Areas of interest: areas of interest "Library"
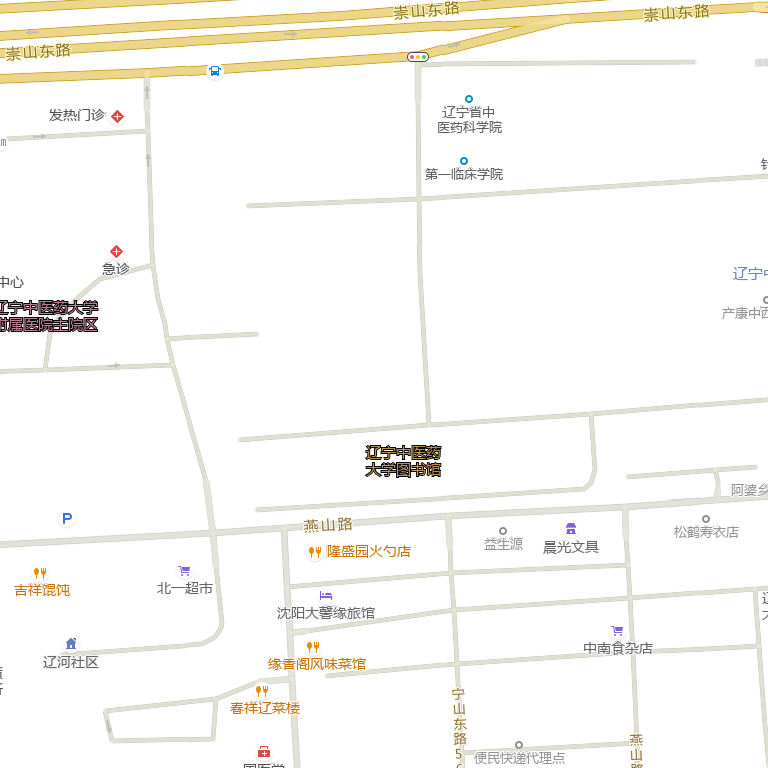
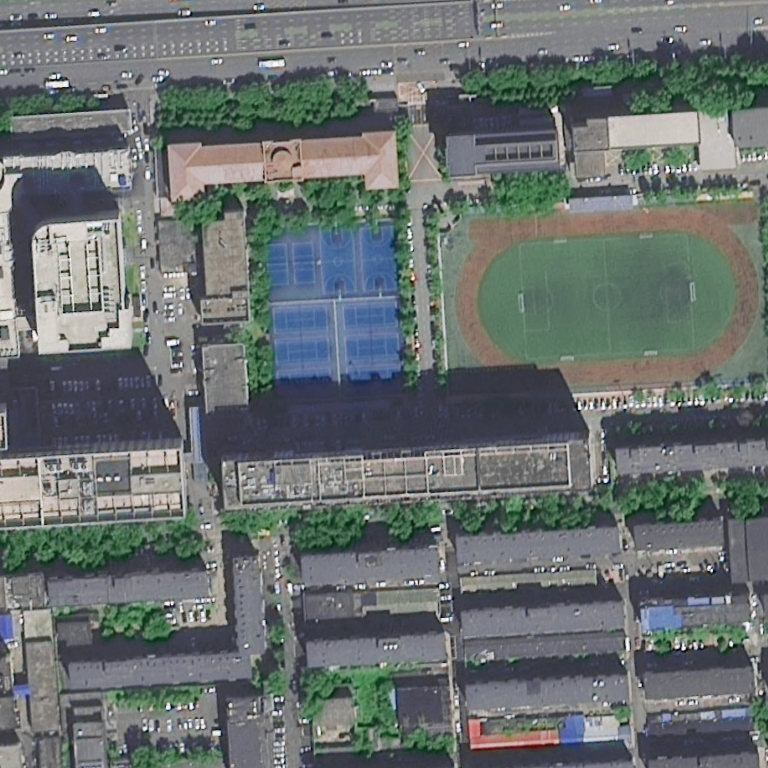